Question: I have made a simple graph using Core Plot in Swift (Thank You Eric!) and have the following result.

What I would like to do is get the coordinates of the tap of the user within the plot area. So if the user Taps on the point '10,20' I should be able to get that retuned. Also if the user taps the point '14,20', 14 is not on the xAxis therefore it should get the nearest value which is 10, and would also return point '10,20'. (This should work on both axes and the values returned should be the nearest ones appearing on the axes).
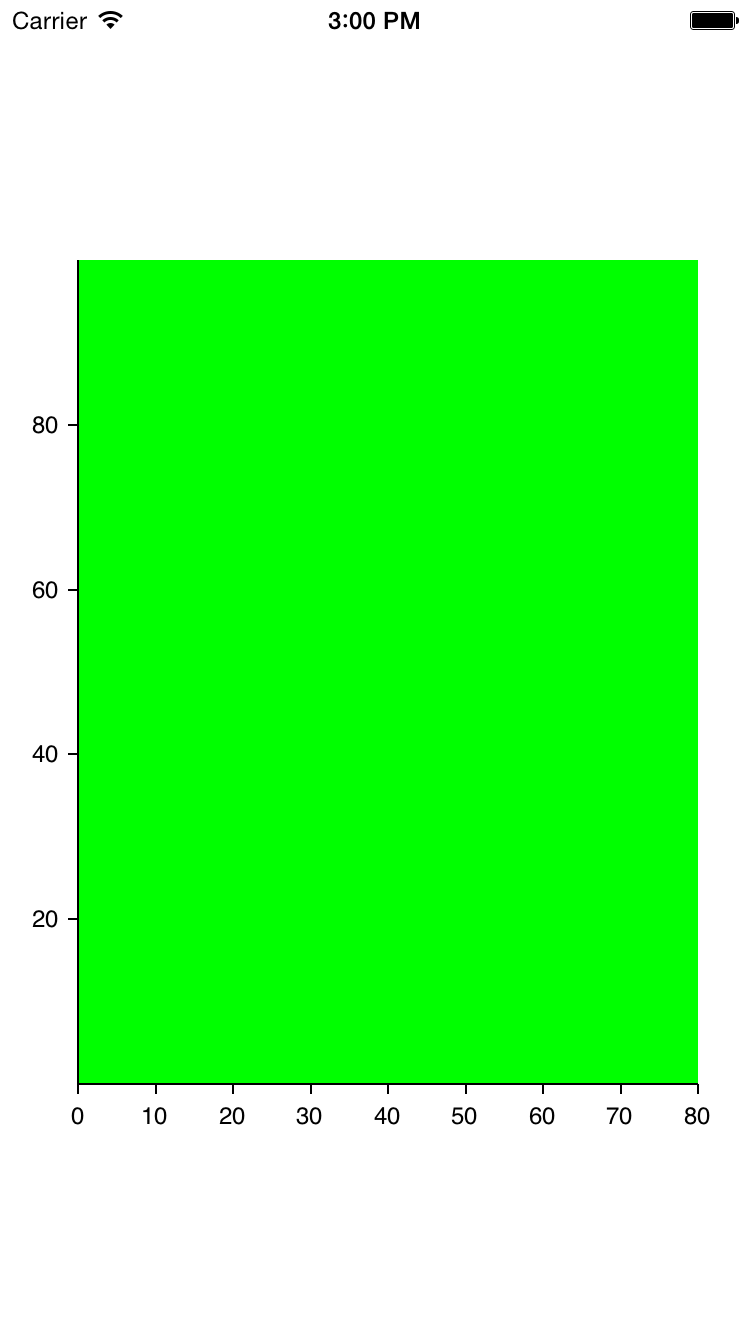
Answer: Use a plot area delegate and implement one or more of the following delegate methods:
'''
-(void)plotAreaWasSelected:(CPTPlotArea *)plotArea withEvent:(CPTNativeEvent *)event;
-(void)plotAreaTouchDown:(CPTPlotArea *)plotArea withEvent:(CPTNativeEvent *)event;
-(void)plotAreaTouchUp:(CPTPlotArea *)plotArea withEvent:(CPTNativeEvent *)event;
'''
Use the '-plotPointForEvent:' plot space method to get the data coordinates of the interaction point from the event.